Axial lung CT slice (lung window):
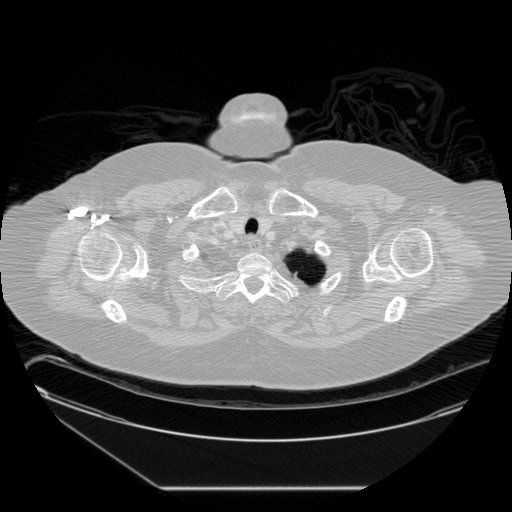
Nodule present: no